Interaction volume radius: 10 \u00c5
Interaction volume height: 25 \u00c5
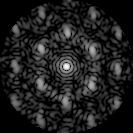
Disorder parameter: 0.5588